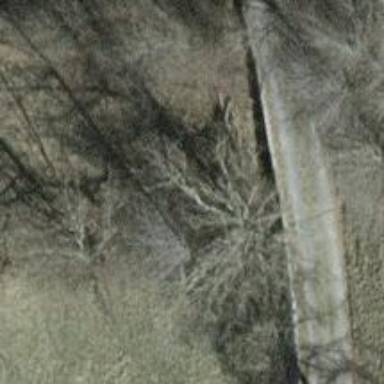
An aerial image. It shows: Single tag "natural: tree."